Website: ulta-beauty
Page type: customer-info-address
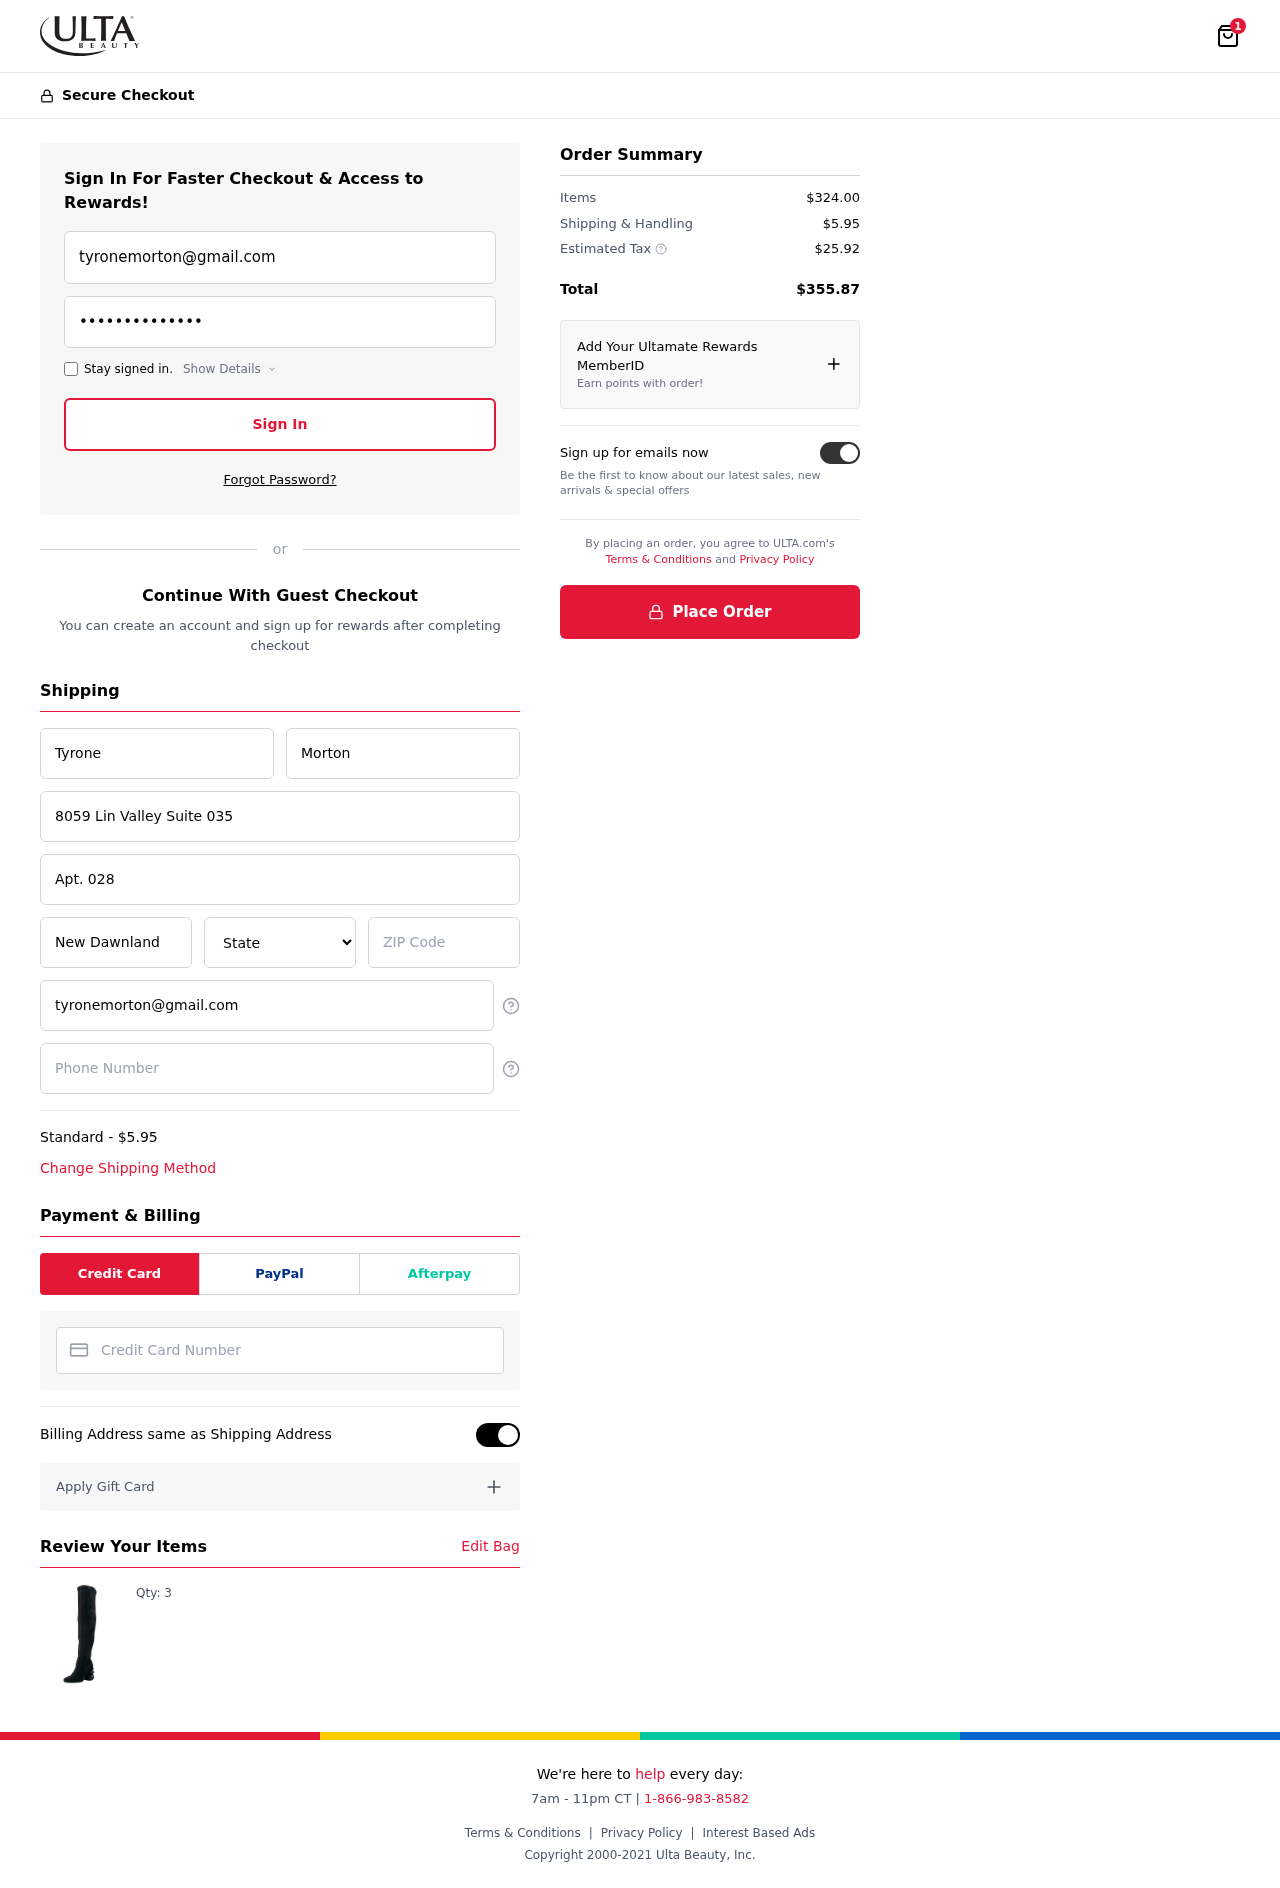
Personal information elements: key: PII_CARD_NUMBER
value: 3781 5344 8009 812
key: PII_CITY
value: New Dawnland
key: PII_EMAIL
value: tyronemorton@gmail.com
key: PII_FIRSTNAME
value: Tyrone
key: PII_LASTNAME
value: Morton
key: PII_PHONE
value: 9023008474
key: PII_POSTCODE
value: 89012
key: PII_STATE
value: Oklahoma
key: PII_STREET
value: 8059 Lin Valley Suite 035
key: PII_STREET2
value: Apt. 028
Product elements: key: PRODUCT1_QUANTITY
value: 3
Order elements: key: ORDER_NUM_ITEMS
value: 1
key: ORDER_SHIPPING_COST
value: $5.95
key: ORDER_ITEMS_TOTAL
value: $324.00
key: ORDER_SHIPPING_COST2
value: $5.95
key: ORDER_TAX
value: $25.92
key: ORDER_TOTAL
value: $355.87